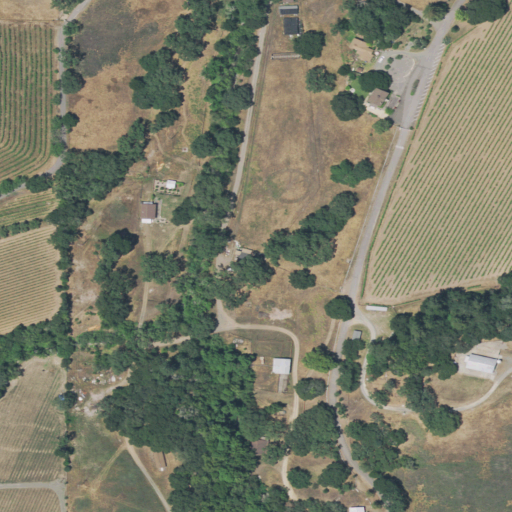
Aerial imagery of valley in California named Heath Canyon containing shrub, grassland, cultivated crops, mixed forest, open development, low intensity development, evergreen forest, woody wetlands, and medium intensity development